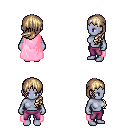
a pixel art fantasy rpg character, female body template, dark elf, purple skin, pink cape, magenta pants, white blonde left-swept hairstyle, four views (front, back, left, right), 2x2 character sprite sheet, small pixel art, hard edges, no anti-aliasing